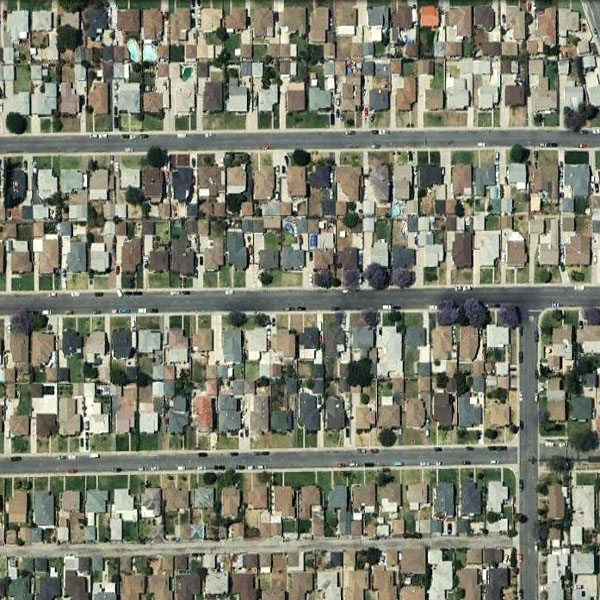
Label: Residential